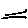
Label: line